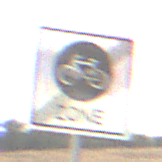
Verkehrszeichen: EndeFahrradzone
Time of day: MorningAfternoon
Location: Outdoor (Nature)
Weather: Overcast
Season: NotSpecified
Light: Natural